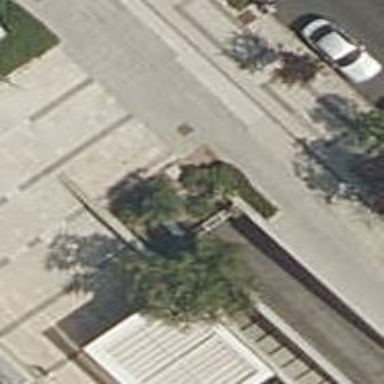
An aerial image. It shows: Parking entrance.